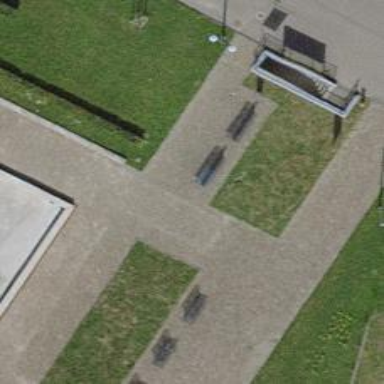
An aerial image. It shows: Bench for seating.